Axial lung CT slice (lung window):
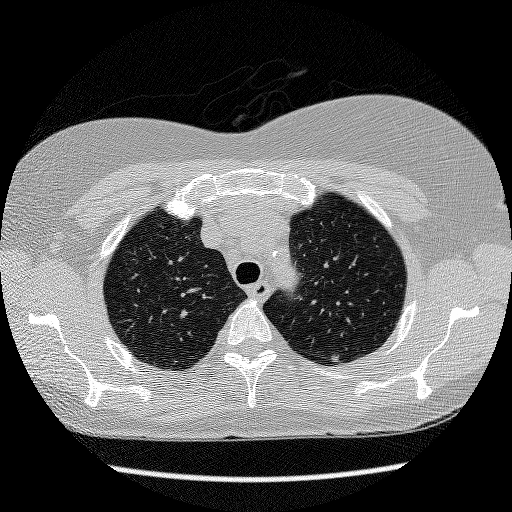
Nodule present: yes
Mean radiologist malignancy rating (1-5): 3